Here is the wavelet time-frequency representation (scalogram) of a rolling-element bearing's vibration measurement. Determine the bearing's health state. Answer with exactly one of: normal, inner_race, outer_race, ball.
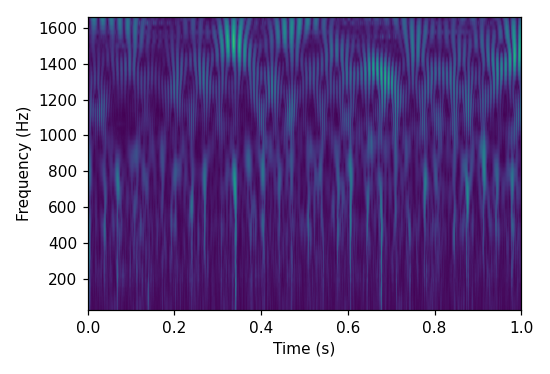
Answer: ball